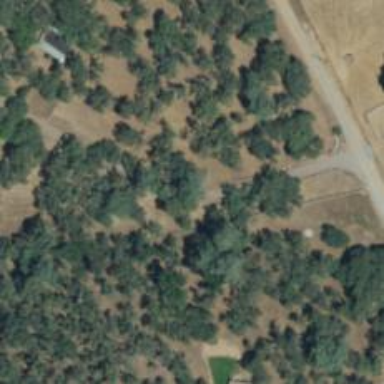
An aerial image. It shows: Driveway.